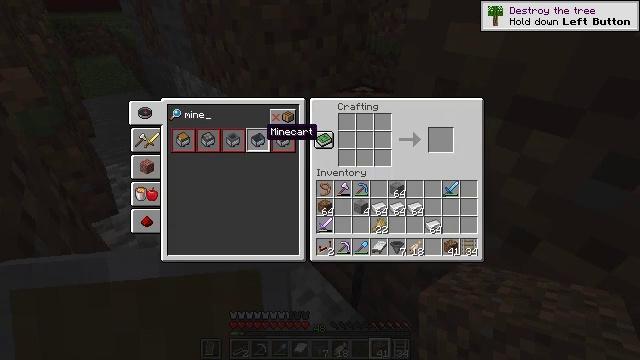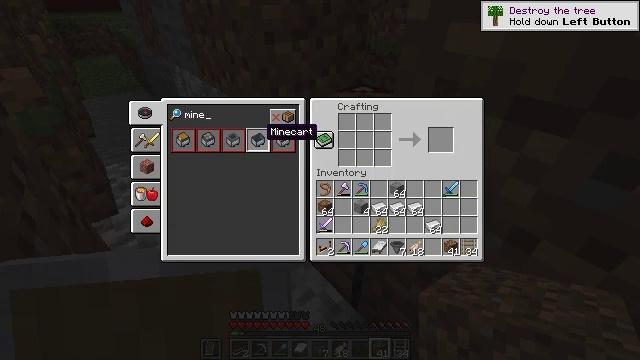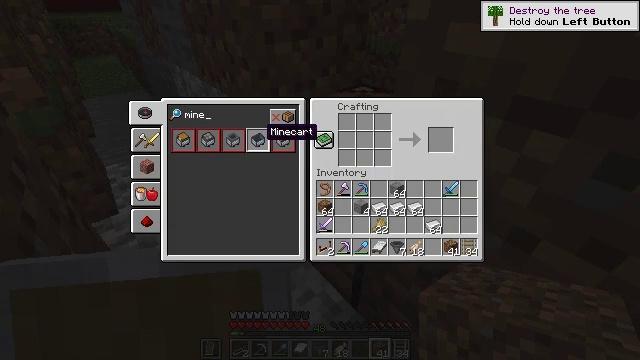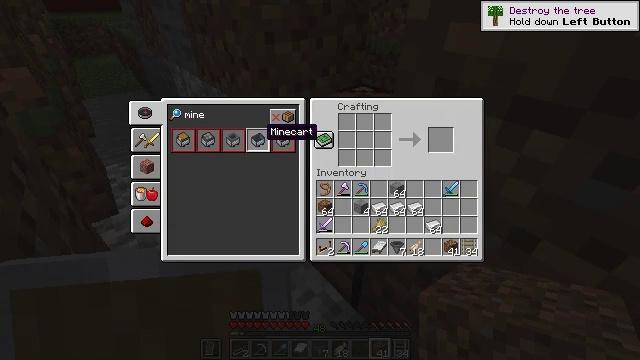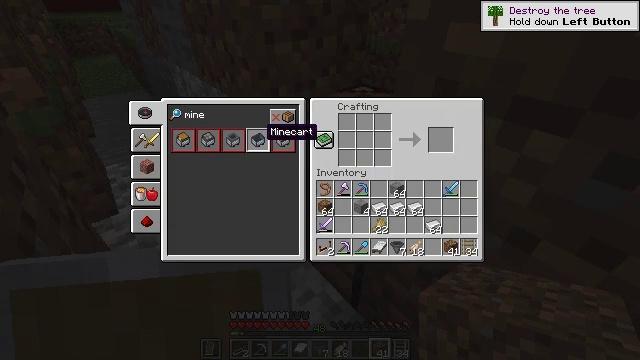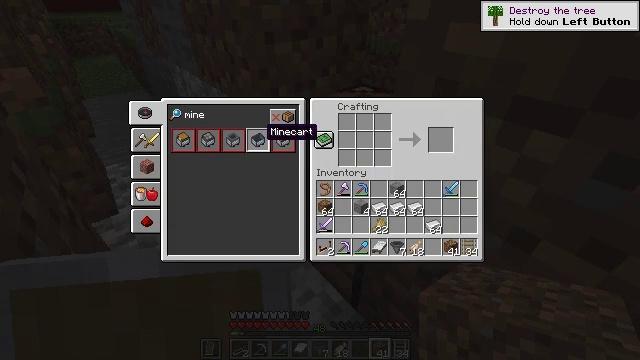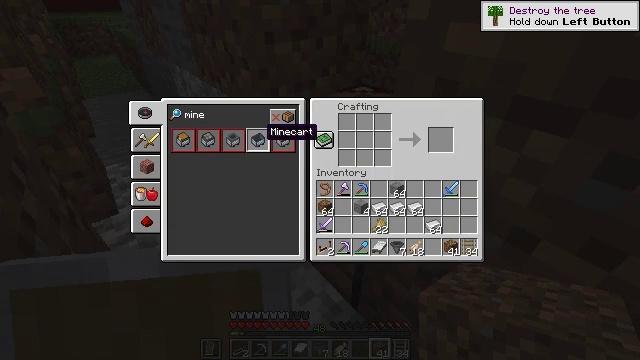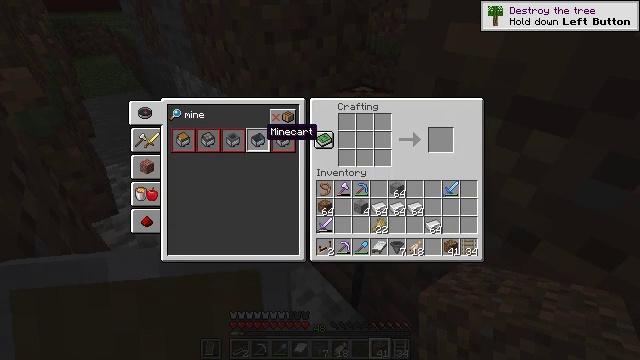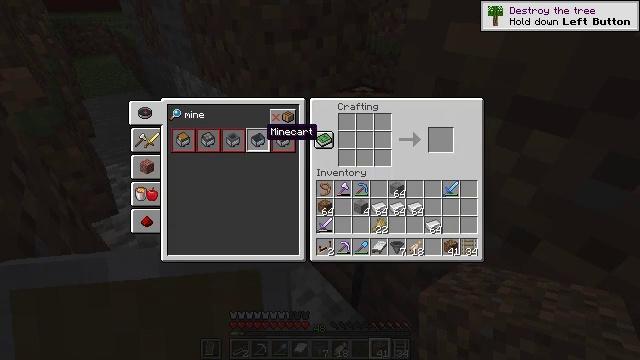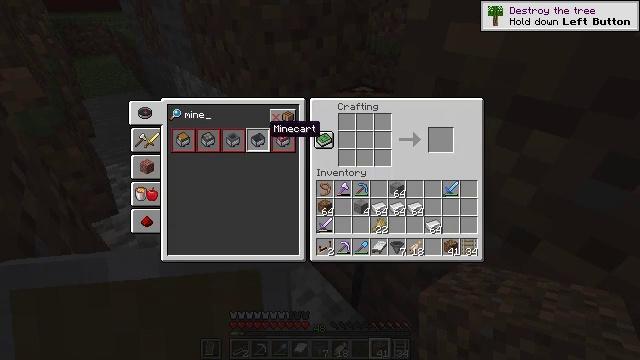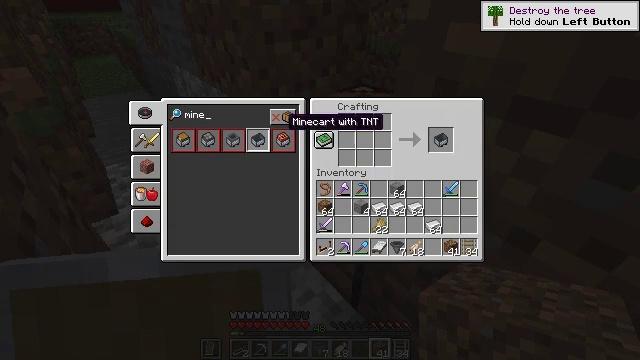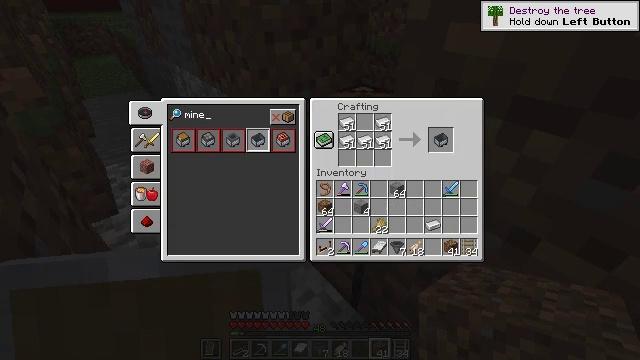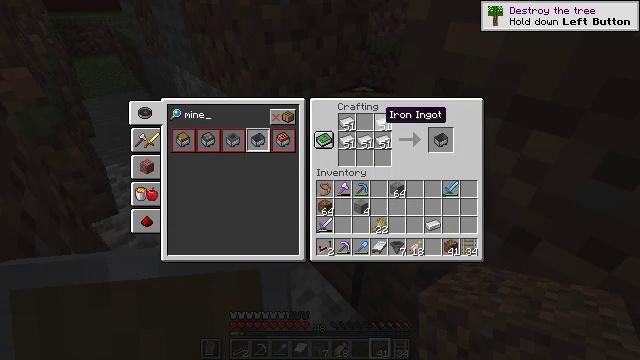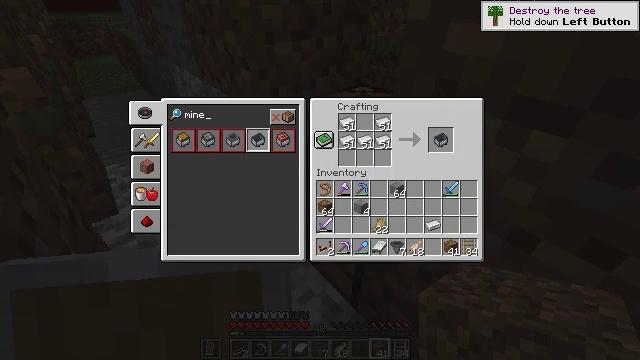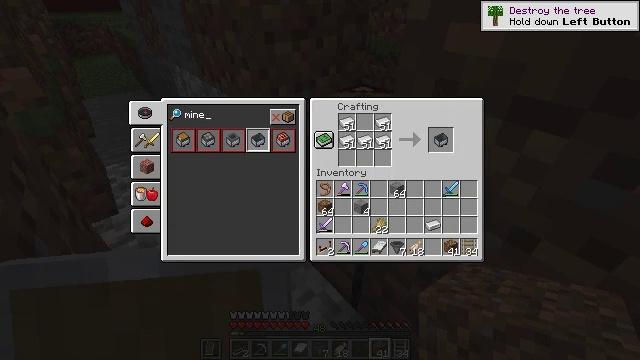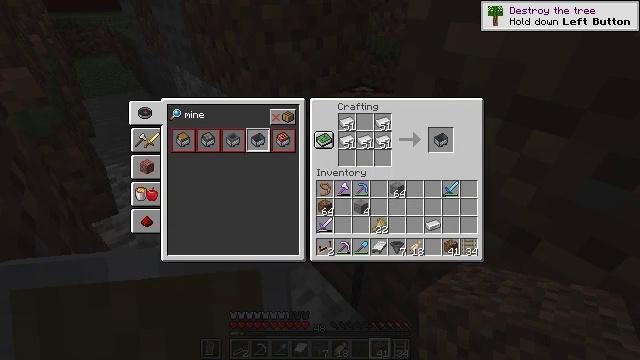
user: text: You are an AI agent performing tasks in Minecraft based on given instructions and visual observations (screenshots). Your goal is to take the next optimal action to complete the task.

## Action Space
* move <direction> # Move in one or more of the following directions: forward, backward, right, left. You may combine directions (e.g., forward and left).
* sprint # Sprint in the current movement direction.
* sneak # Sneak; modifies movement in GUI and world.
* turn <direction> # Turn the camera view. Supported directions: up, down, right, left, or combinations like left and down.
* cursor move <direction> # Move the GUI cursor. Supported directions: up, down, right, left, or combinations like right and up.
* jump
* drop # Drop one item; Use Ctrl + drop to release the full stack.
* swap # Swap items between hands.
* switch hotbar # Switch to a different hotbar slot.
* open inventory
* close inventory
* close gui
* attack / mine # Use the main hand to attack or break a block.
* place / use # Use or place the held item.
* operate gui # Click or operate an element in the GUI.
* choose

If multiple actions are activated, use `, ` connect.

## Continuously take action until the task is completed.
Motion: motion action
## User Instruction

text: Craft a minecart using five iron ingots.
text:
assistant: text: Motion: sneak
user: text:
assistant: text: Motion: sneak
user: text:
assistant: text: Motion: sneak
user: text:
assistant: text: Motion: sneak
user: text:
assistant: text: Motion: sneak, operate gui
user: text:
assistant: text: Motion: sneak, operate gui
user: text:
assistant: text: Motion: sneak
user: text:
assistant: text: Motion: sneak
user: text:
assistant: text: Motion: sneak
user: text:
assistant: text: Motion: sneak, cursor move right and up
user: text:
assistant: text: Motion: sneak, cursor move right and up
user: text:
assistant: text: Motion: cursor move right
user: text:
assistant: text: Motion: cursor move right
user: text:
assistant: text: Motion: cursor move right
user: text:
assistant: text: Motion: no_op
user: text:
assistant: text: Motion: no_op
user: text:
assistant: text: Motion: no_op
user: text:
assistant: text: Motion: no_op
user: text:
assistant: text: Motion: no_op
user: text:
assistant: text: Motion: no_op
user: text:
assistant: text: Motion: no_op
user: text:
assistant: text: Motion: no_op
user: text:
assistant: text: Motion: no_op
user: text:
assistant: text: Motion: no_op
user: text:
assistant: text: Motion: no_op
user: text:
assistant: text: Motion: no_op
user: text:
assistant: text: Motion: no_op
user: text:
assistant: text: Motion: no_op
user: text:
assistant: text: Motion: no_op
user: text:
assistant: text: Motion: no_op